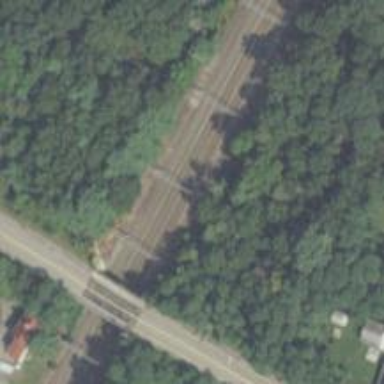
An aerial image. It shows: Railway track with contact line for electrification.